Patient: sex F, age 58
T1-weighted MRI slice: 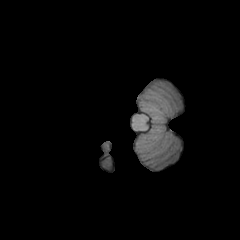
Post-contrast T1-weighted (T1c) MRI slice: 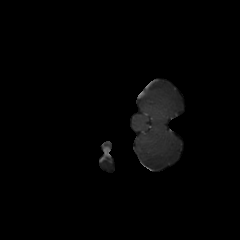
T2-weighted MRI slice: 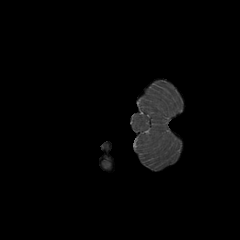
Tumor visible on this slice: no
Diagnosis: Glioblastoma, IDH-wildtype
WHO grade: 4